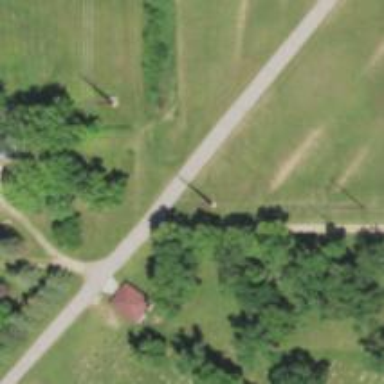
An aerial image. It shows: Power pole.